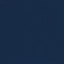
Land use / land cover: SeaLake